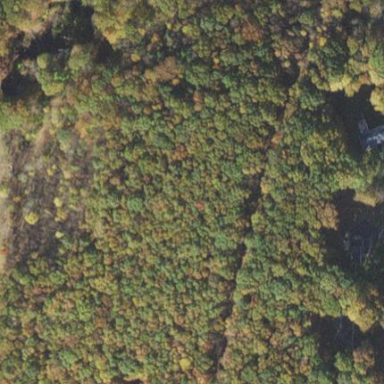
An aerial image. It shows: Existing preserved open space in the woodland.